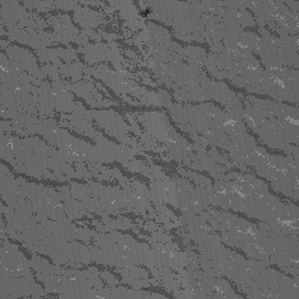
Label: frost